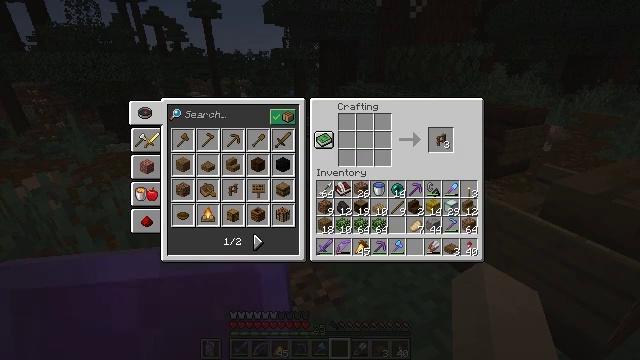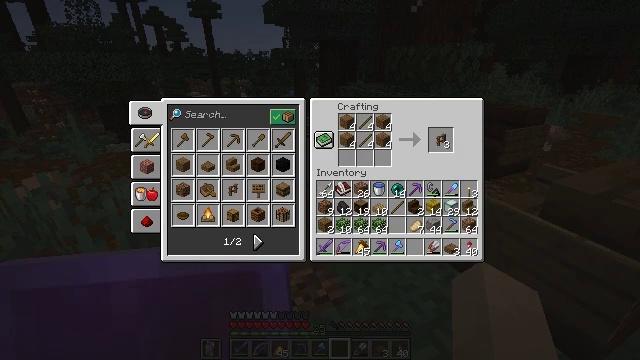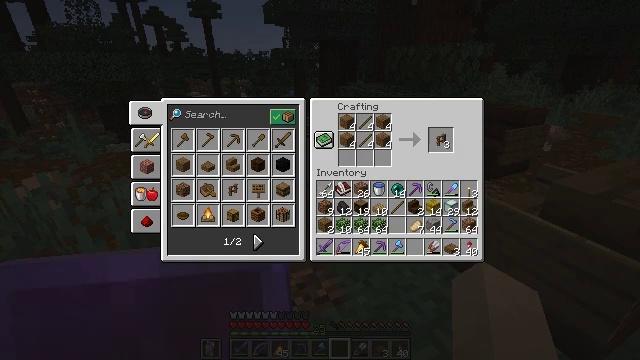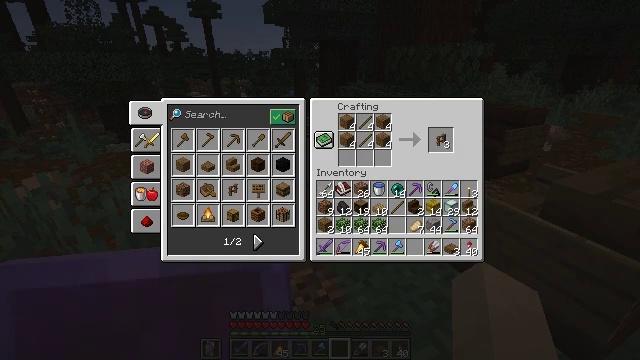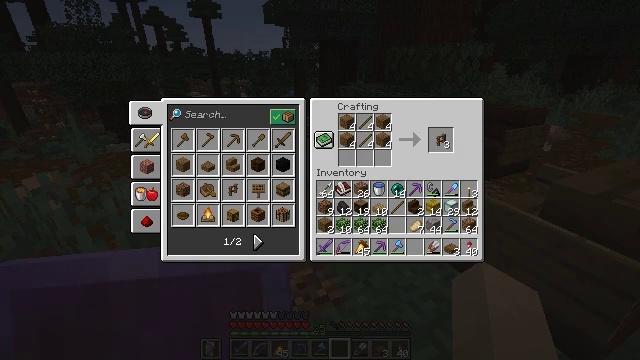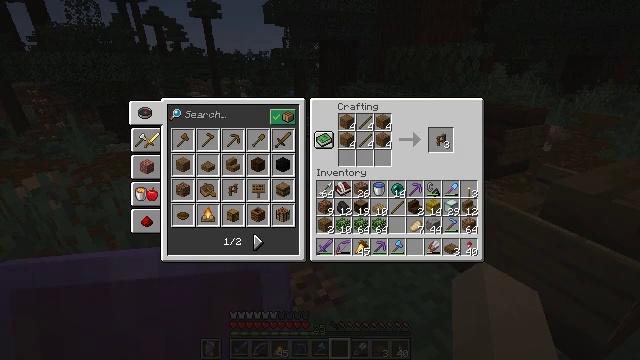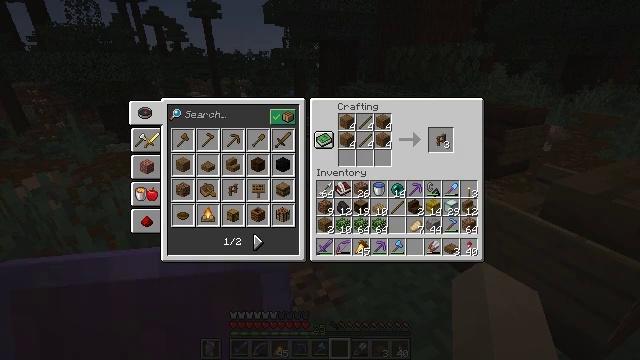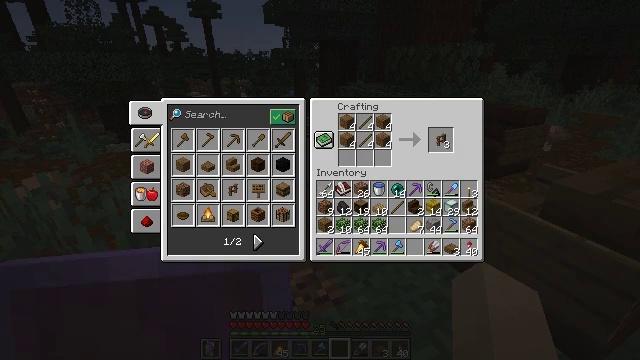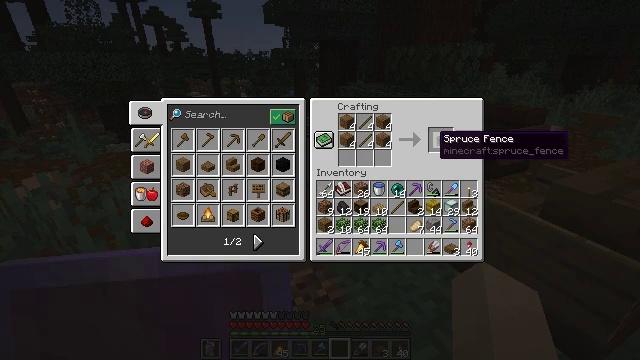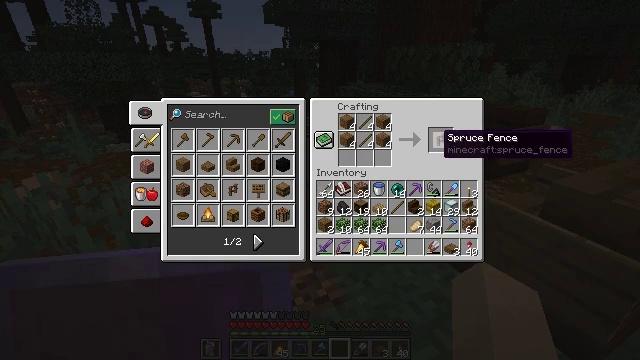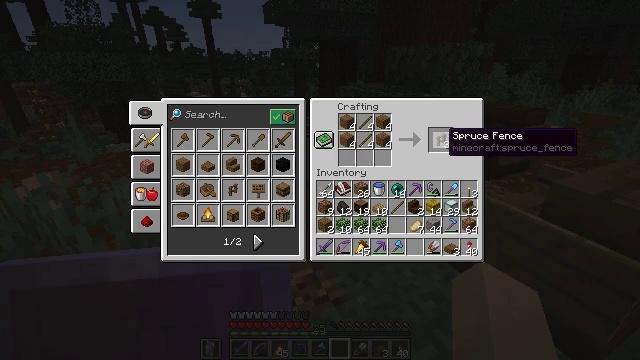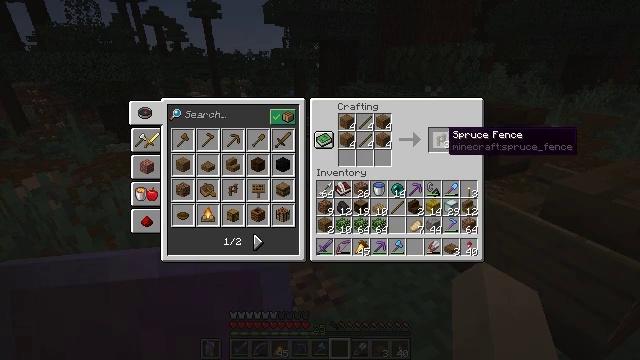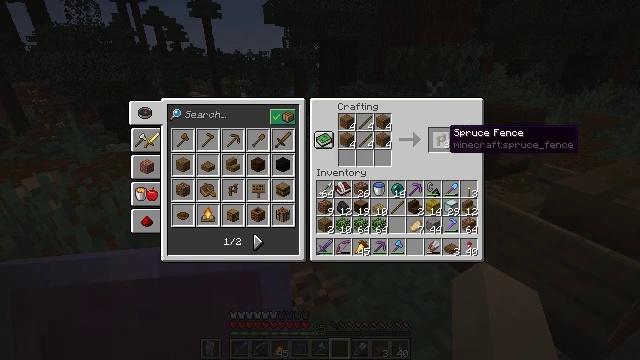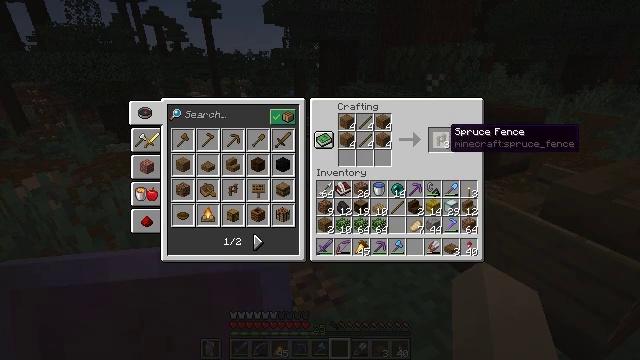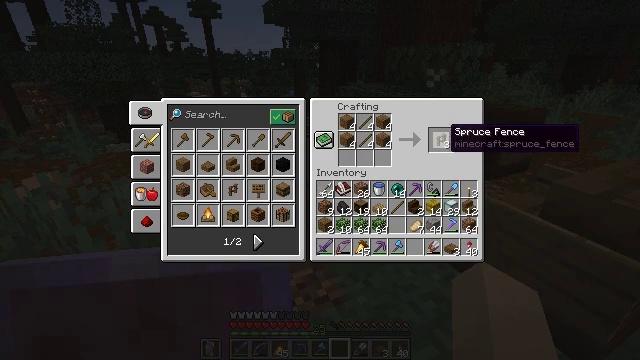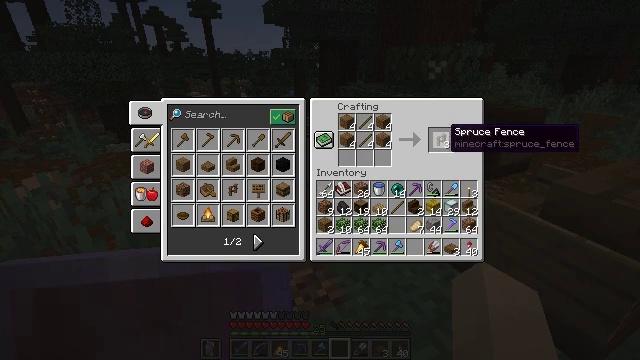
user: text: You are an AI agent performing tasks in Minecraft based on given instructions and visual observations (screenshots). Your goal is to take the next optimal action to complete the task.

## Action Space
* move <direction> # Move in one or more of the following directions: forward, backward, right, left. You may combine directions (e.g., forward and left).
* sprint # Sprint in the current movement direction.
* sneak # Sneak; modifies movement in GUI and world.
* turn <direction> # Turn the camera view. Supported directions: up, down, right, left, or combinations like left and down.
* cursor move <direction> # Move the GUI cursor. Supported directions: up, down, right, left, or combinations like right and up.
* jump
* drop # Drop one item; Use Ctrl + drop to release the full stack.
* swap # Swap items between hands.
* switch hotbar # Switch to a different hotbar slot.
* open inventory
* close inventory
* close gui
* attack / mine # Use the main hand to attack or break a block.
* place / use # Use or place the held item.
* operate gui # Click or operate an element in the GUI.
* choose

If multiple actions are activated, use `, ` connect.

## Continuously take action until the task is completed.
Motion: motion action
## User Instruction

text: Use spruce planks and sticks to make a spruce fence.
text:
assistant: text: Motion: sneak, cursor move right
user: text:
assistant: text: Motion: sneak, cursor move right and up
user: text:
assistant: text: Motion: sneak
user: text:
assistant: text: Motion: sneak
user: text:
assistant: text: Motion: sneak
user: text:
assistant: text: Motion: sneak
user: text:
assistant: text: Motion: sneak
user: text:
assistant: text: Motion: sneak
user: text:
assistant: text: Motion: sneak
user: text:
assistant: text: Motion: sneak
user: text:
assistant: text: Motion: sneak
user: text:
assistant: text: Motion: sneak
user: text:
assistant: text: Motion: sneak
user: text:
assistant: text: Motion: sneak
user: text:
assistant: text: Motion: sneak
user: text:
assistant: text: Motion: sneak, operate gui
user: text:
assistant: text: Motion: sneak, operate gui
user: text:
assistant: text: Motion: sneak, operate gui
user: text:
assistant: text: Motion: sneak, operate gui
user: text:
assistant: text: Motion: sneak, operate gui
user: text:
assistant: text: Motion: sneak, operate gui